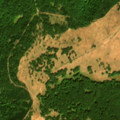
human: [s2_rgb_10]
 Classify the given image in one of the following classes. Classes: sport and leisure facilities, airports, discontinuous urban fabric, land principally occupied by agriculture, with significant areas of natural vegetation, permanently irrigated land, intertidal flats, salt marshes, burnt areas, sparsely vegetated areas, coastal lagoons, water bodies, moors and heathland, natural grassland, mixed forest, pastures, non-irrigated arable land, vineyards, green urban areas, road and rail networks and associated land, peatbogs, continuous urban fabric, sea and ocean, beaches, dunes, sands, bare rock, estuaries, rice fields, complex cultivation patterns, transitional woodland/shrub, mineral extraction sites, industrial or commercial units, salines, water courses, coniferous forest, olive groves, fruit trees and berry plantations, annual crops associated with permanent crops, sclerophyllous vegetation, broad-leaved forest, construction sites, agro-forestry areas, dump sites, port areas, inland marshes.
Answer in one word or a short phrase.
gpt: broad-leaved forest, mixed forest, natural grassland, transitional woodland/shrub